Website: bh-photo
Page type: billing-address
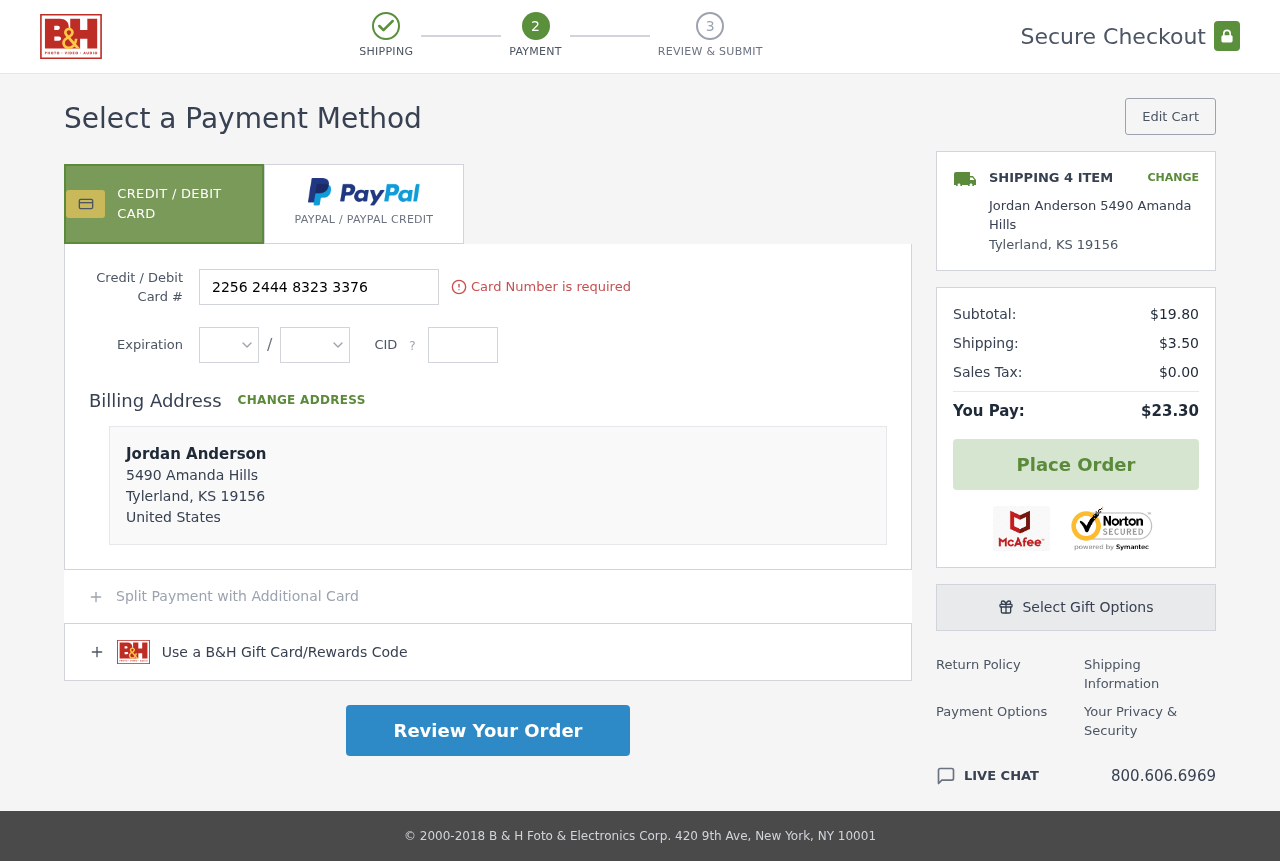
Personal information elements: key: PII_CARD_CVV
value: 933
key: PII_CARD_EXPIRY_MONTH
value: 05
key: PII_CARD_EXPIRY_YEAR
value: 28
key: PII_CARD_NUMBER
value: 2256 2444 8323 3376
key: PII_CITY
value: Tylerland
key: PII_COUNTRY
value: United States
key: PII_FULLNAME
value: Jordan Anderson
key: PII_FULLNAME2
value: Jordan Anderson
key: PII_POSTCODE
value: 19156
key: PII_STATE_ABBR
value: KS
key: PII_STREET
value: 5490 Amanda Hills
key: PII_POSTCODE_FULL
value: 19156
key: PII_POSTCODE_NUMERIC
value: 19156
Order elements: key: ORDER_NUM_ITEMS
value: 4
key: ORDER_SUBTOTAL
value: $19.80
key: ORDER_SHIPPING_COST
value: $3.50
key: ORDER_TAX
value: $0.00
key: ORDER_TOTAL
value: $23.30